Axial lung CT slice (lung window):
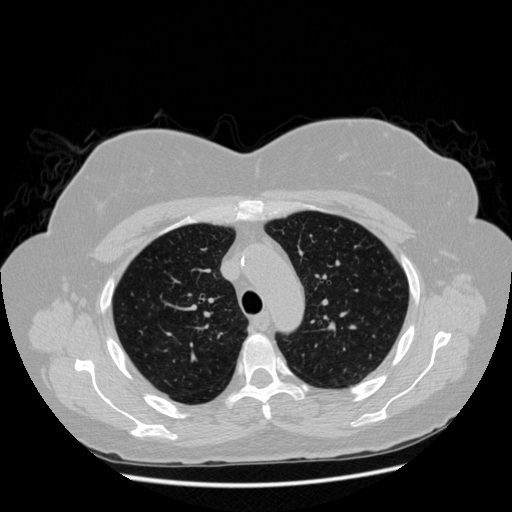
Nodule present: no